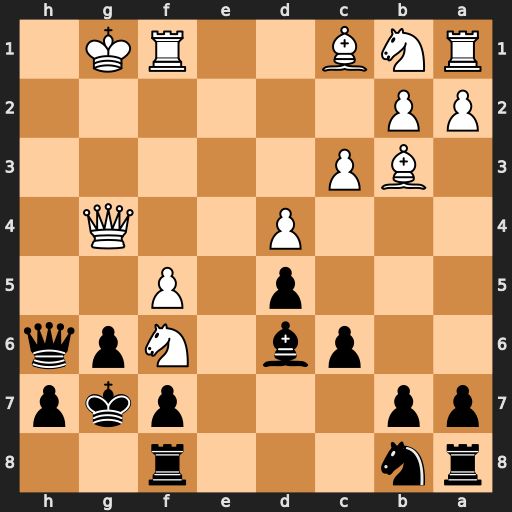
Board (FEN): rn3r2/pp3pkp/2pb1Npq/3p1P2/3P2Q1/1BP5/PP6/RNB2RK1
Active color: b
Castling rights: -
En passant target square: -
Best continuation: Qh2#